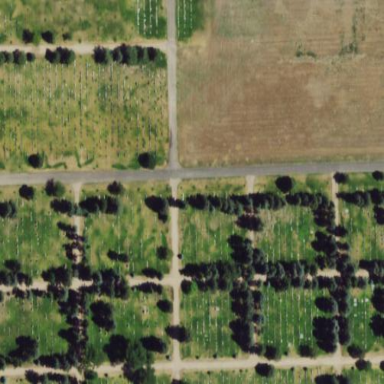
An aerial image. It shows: Cemetery.